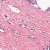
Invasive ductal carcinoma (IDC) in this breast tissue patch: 1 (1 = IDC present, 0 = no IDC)